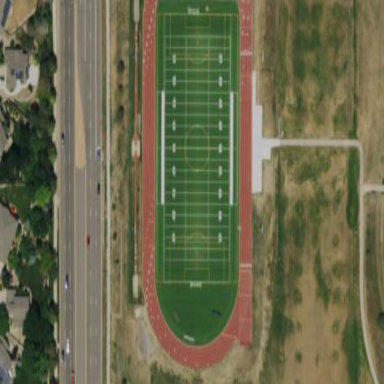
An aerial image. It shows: Football field within track in leisure land.